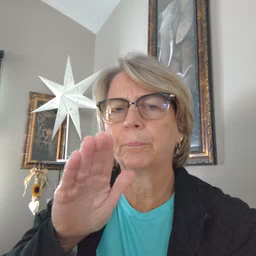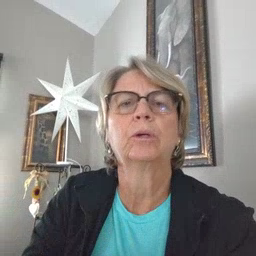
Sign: book